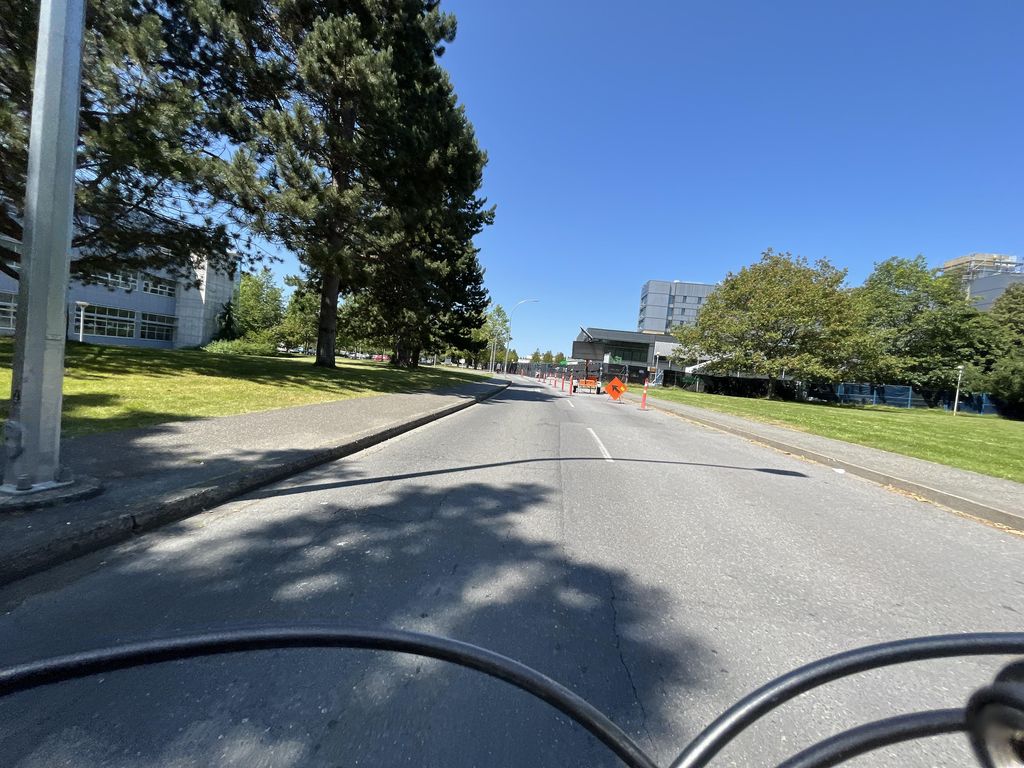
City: victoria